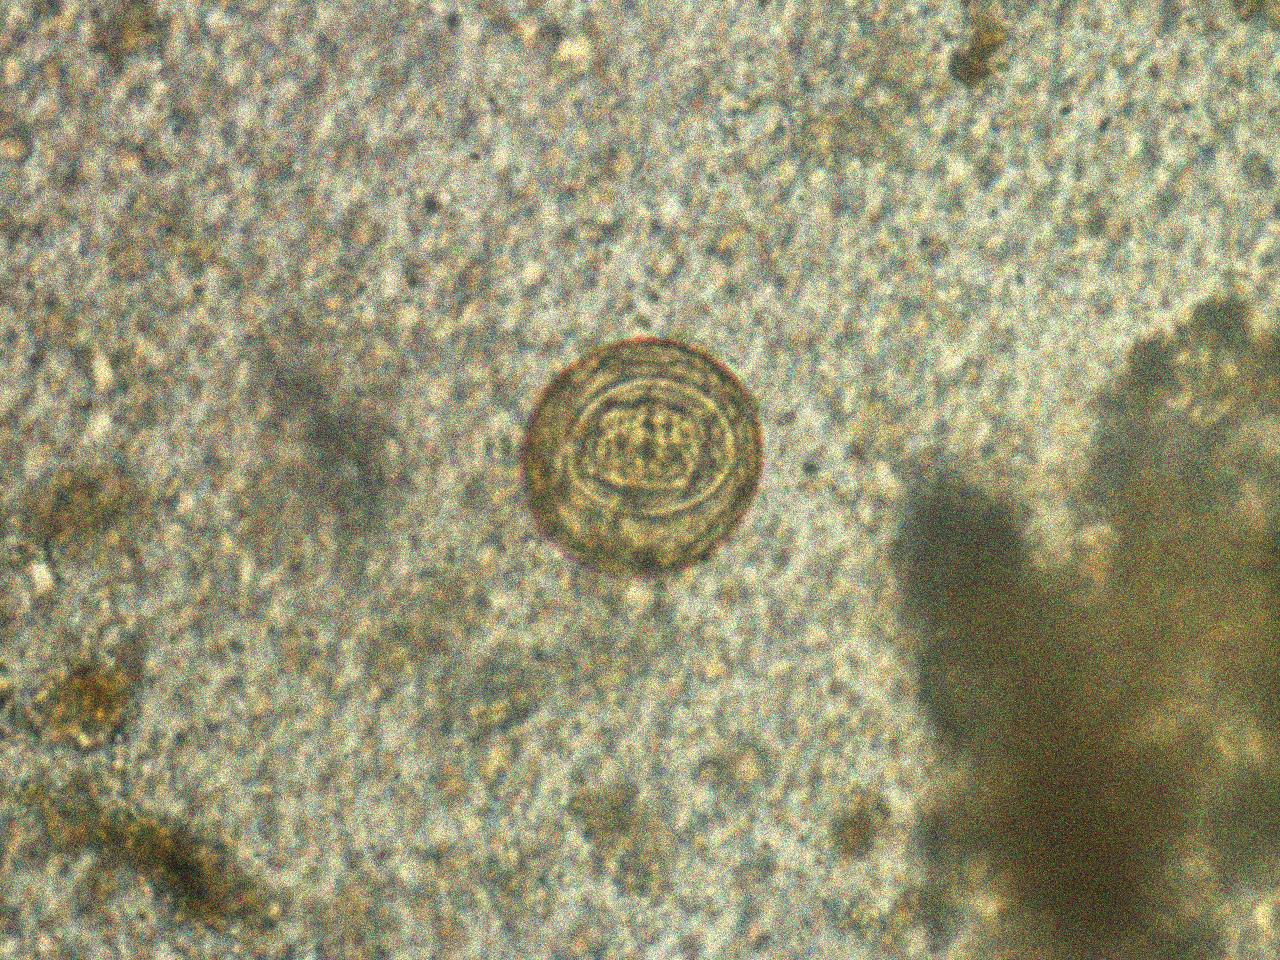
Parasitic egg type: Hymenolepis diminuta